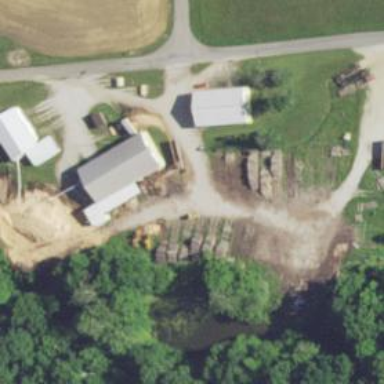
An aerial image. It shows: Sawmill craft.